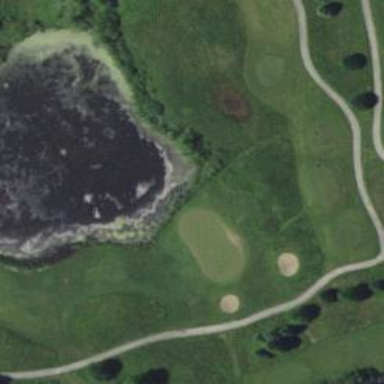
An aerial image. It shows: Golf hole.